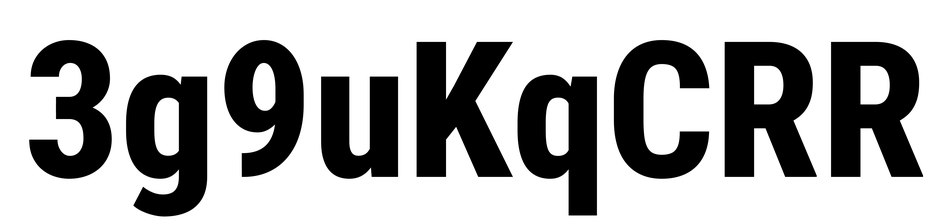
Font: Roboto_Condensed_ExtraBold